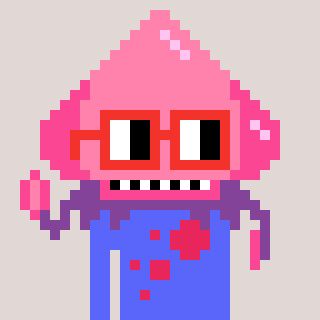
a pixel art character with square red glasses, a squid-shaped head and a purple-colored body on a warm background